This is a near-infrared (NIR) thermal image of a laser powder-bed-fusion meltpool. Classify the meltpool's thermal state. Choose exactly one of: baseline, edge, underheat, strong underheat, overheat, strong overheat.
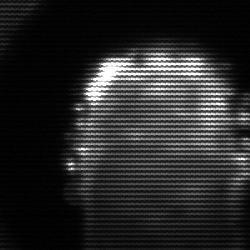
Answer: baseline